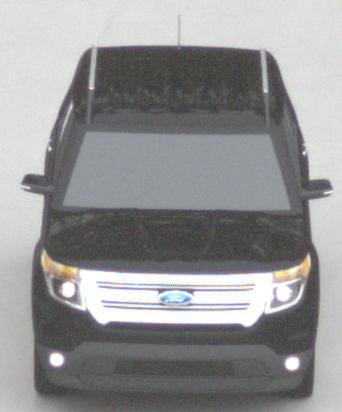
Make: Ford
Model: Explorer
Detailed model: Gen. 5
Model produced from: 2010
Model produced until: 2019
Doors: 5
Color: black
Road condition: wet road
Daytime: morning or afternoon
Contrast: low contrast